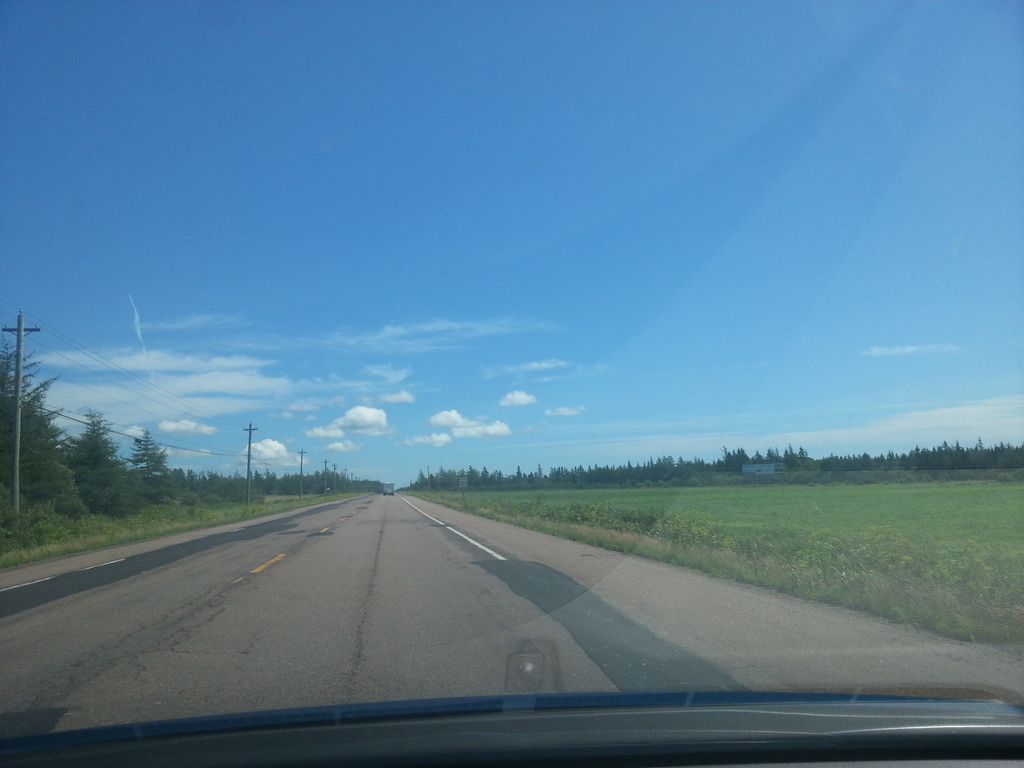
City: charlottetown